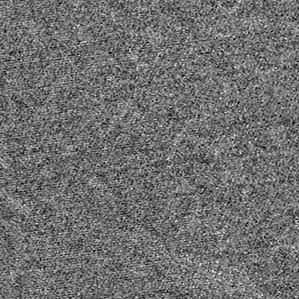
Label: frost